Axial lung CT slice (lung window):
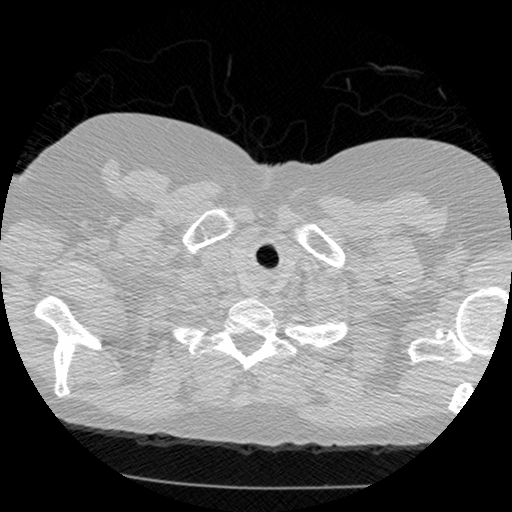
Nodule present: no